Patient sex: M
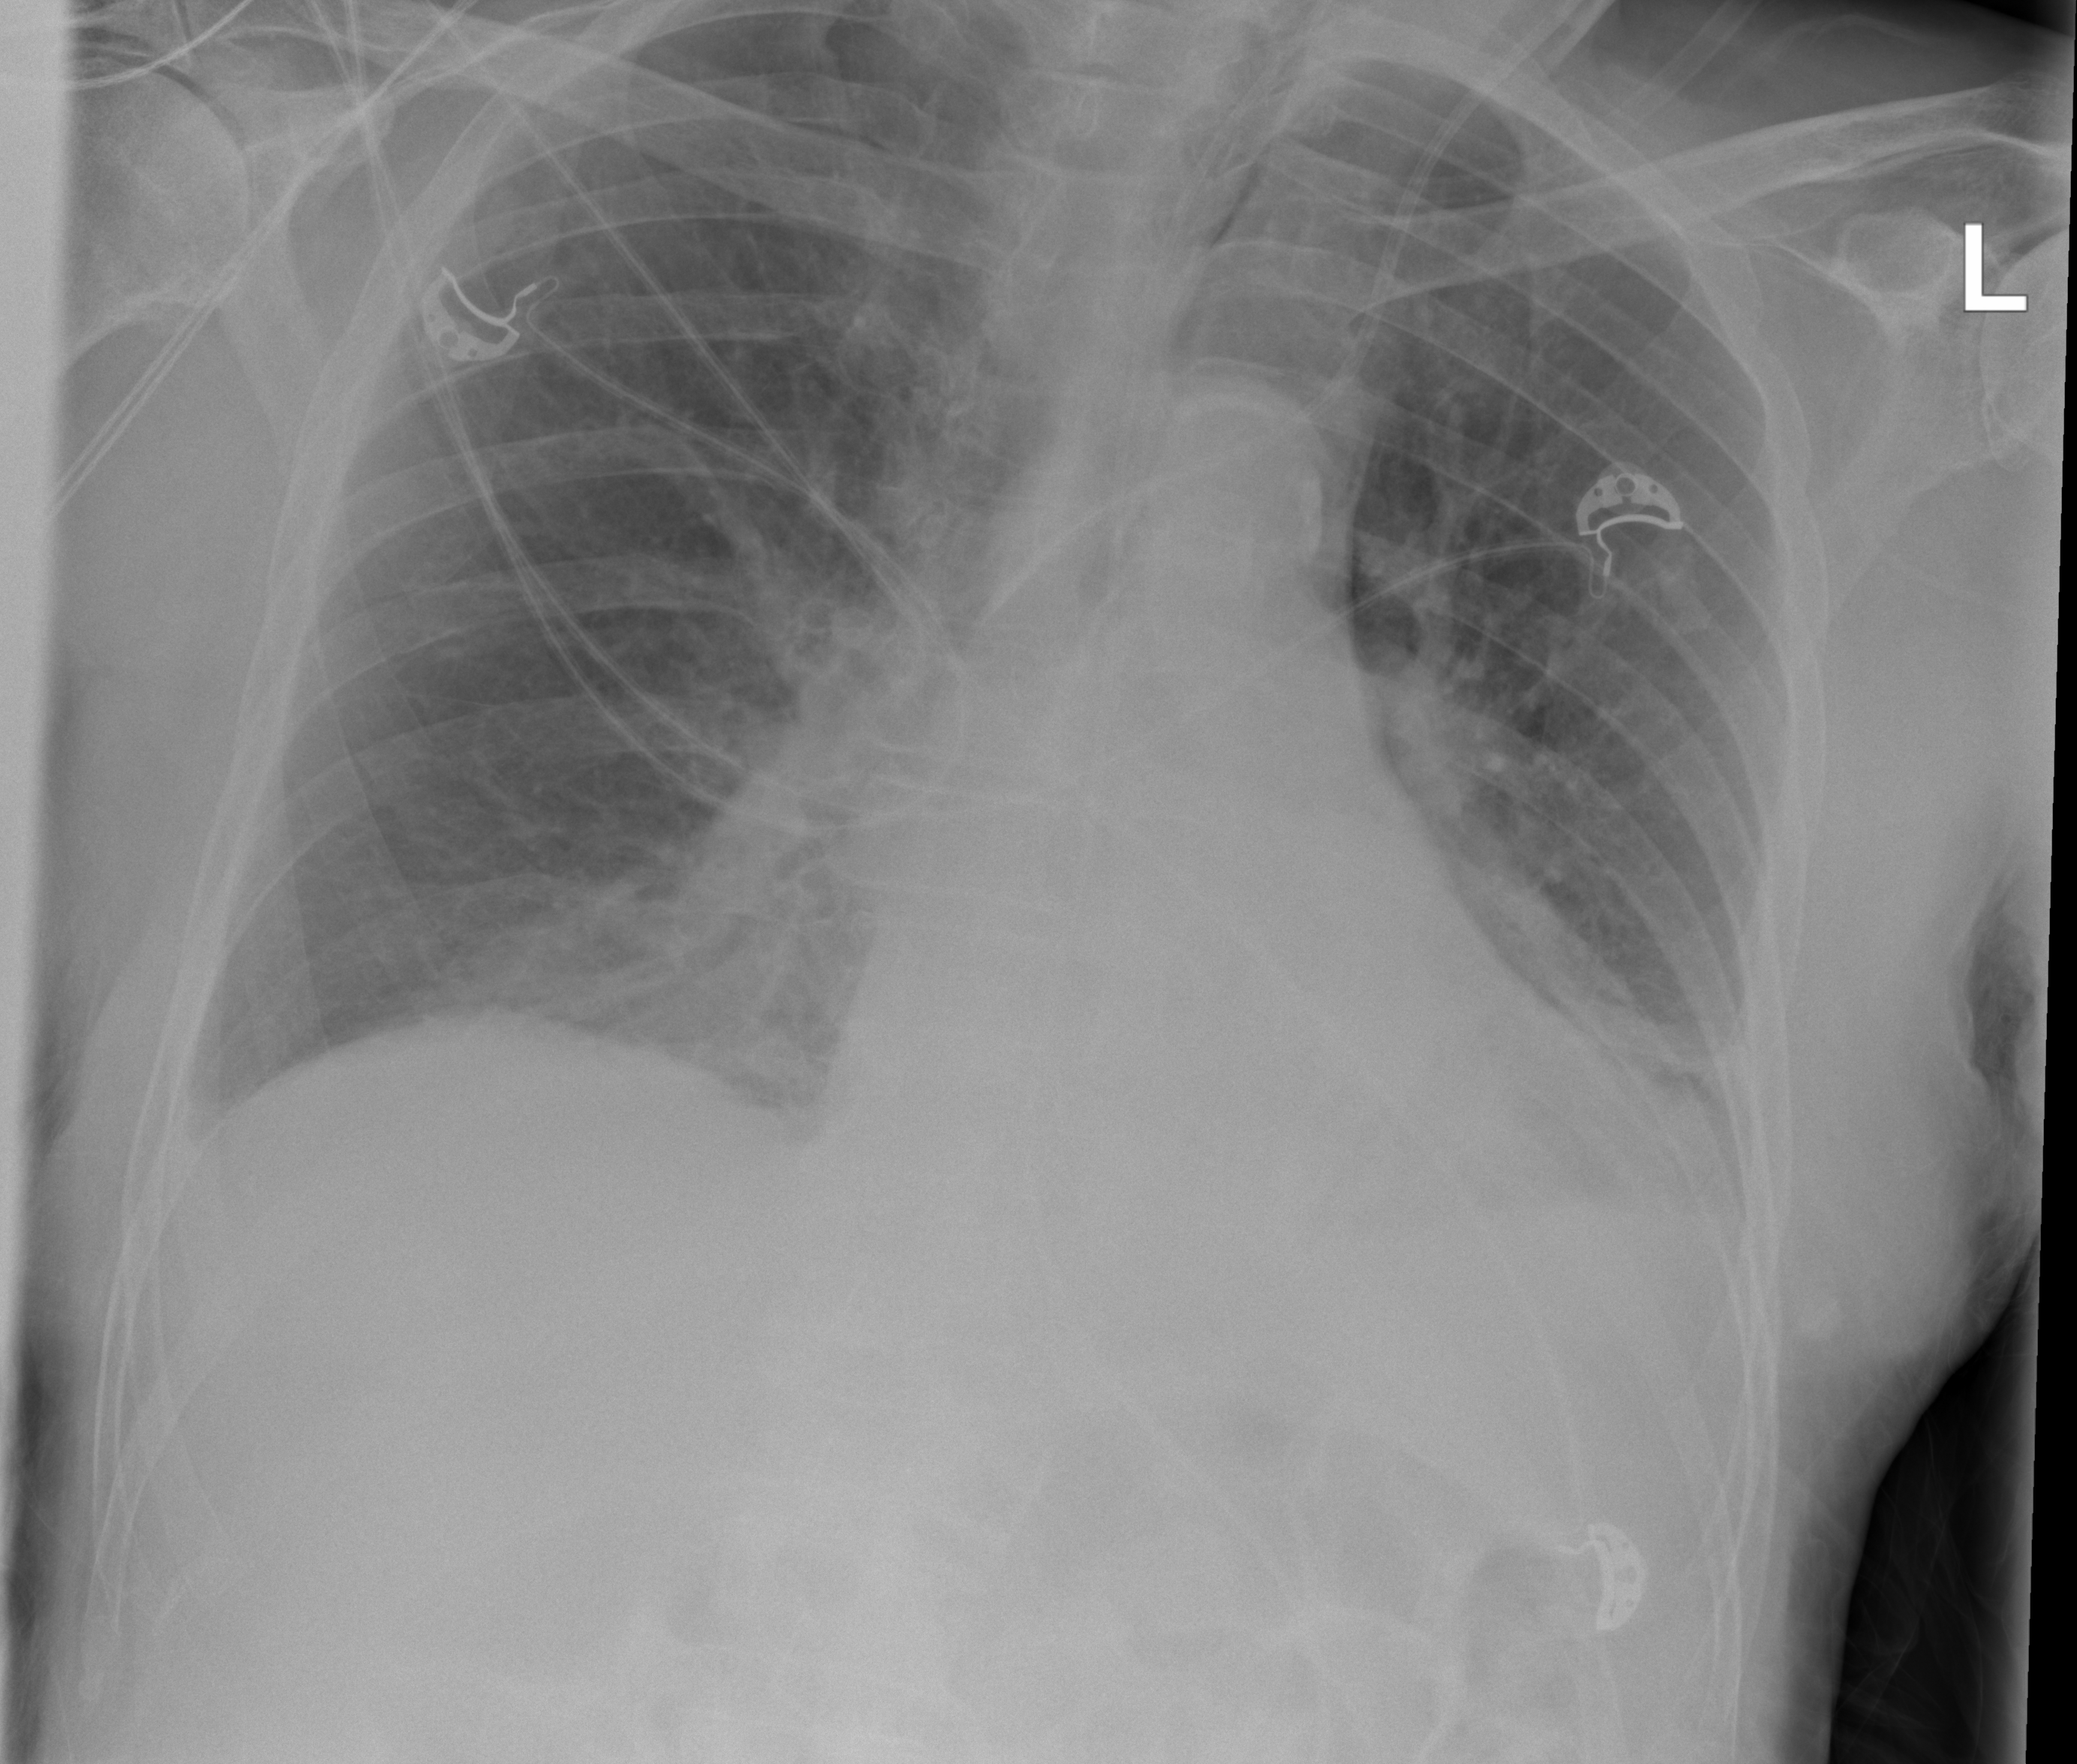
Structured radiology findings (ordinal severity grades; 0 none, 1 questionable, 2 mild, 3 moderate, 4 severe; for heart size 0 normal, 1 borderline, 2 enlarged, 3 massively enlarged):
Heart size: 1
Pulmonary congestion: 2
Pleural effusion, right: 0
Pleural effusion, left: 2
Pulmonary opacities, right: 2
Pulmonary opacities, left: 0
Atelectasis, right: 2
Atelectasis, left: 2